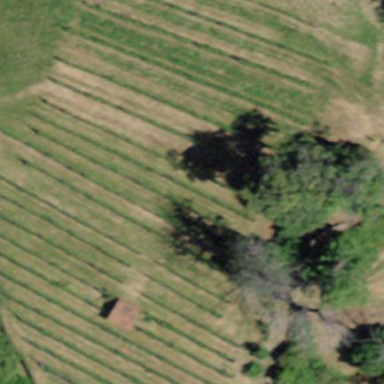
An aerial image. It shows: Vineyard with grape crops.